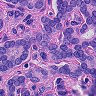
Metastatic tissue present: yes